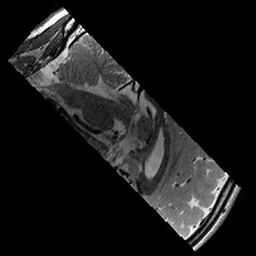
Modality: T2w
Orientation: sagittal
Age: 11
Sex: male
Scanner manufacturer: siemens
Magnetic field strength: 3 T
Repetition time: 8.46 s
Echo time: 0.067 s